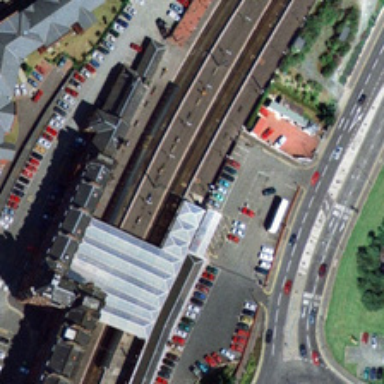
Many cars and a road are in two sides of a railway station .